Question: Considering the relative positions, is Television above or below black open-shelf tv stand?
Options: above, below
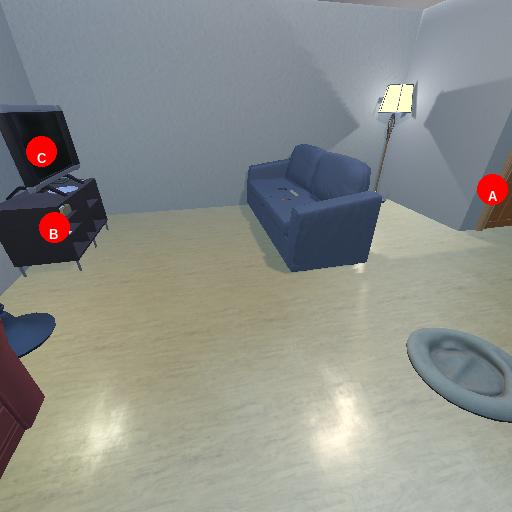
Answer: above